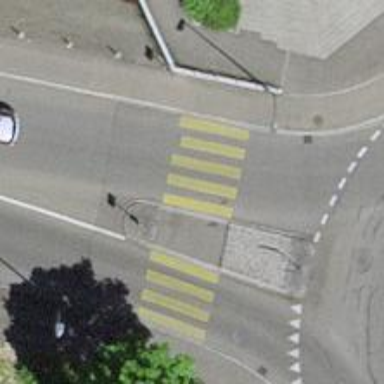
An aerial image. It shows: Uncontrolled zebra crossing on the road.